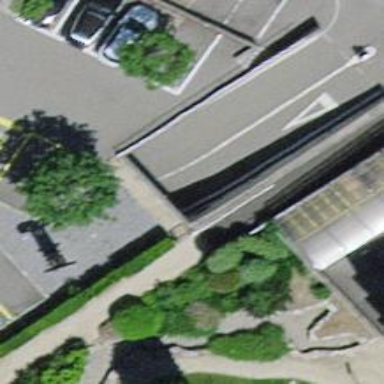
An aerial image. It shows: Parking entrance.